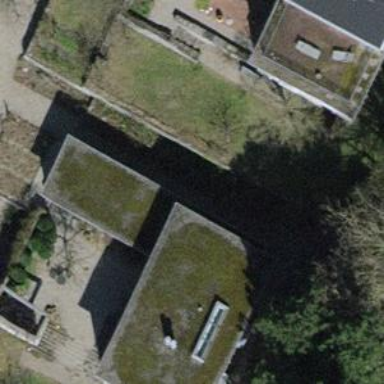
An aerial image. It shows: Detached building with flat roof.